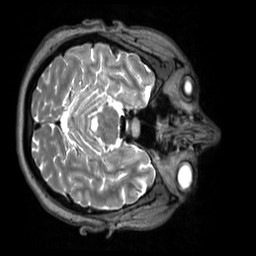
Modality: T2w
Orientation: axial
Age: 30
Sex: female
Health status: healthy
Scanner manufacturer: siemens
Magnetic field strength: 3 T
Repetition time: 3.2 s
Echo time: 0.412 s